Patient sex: M
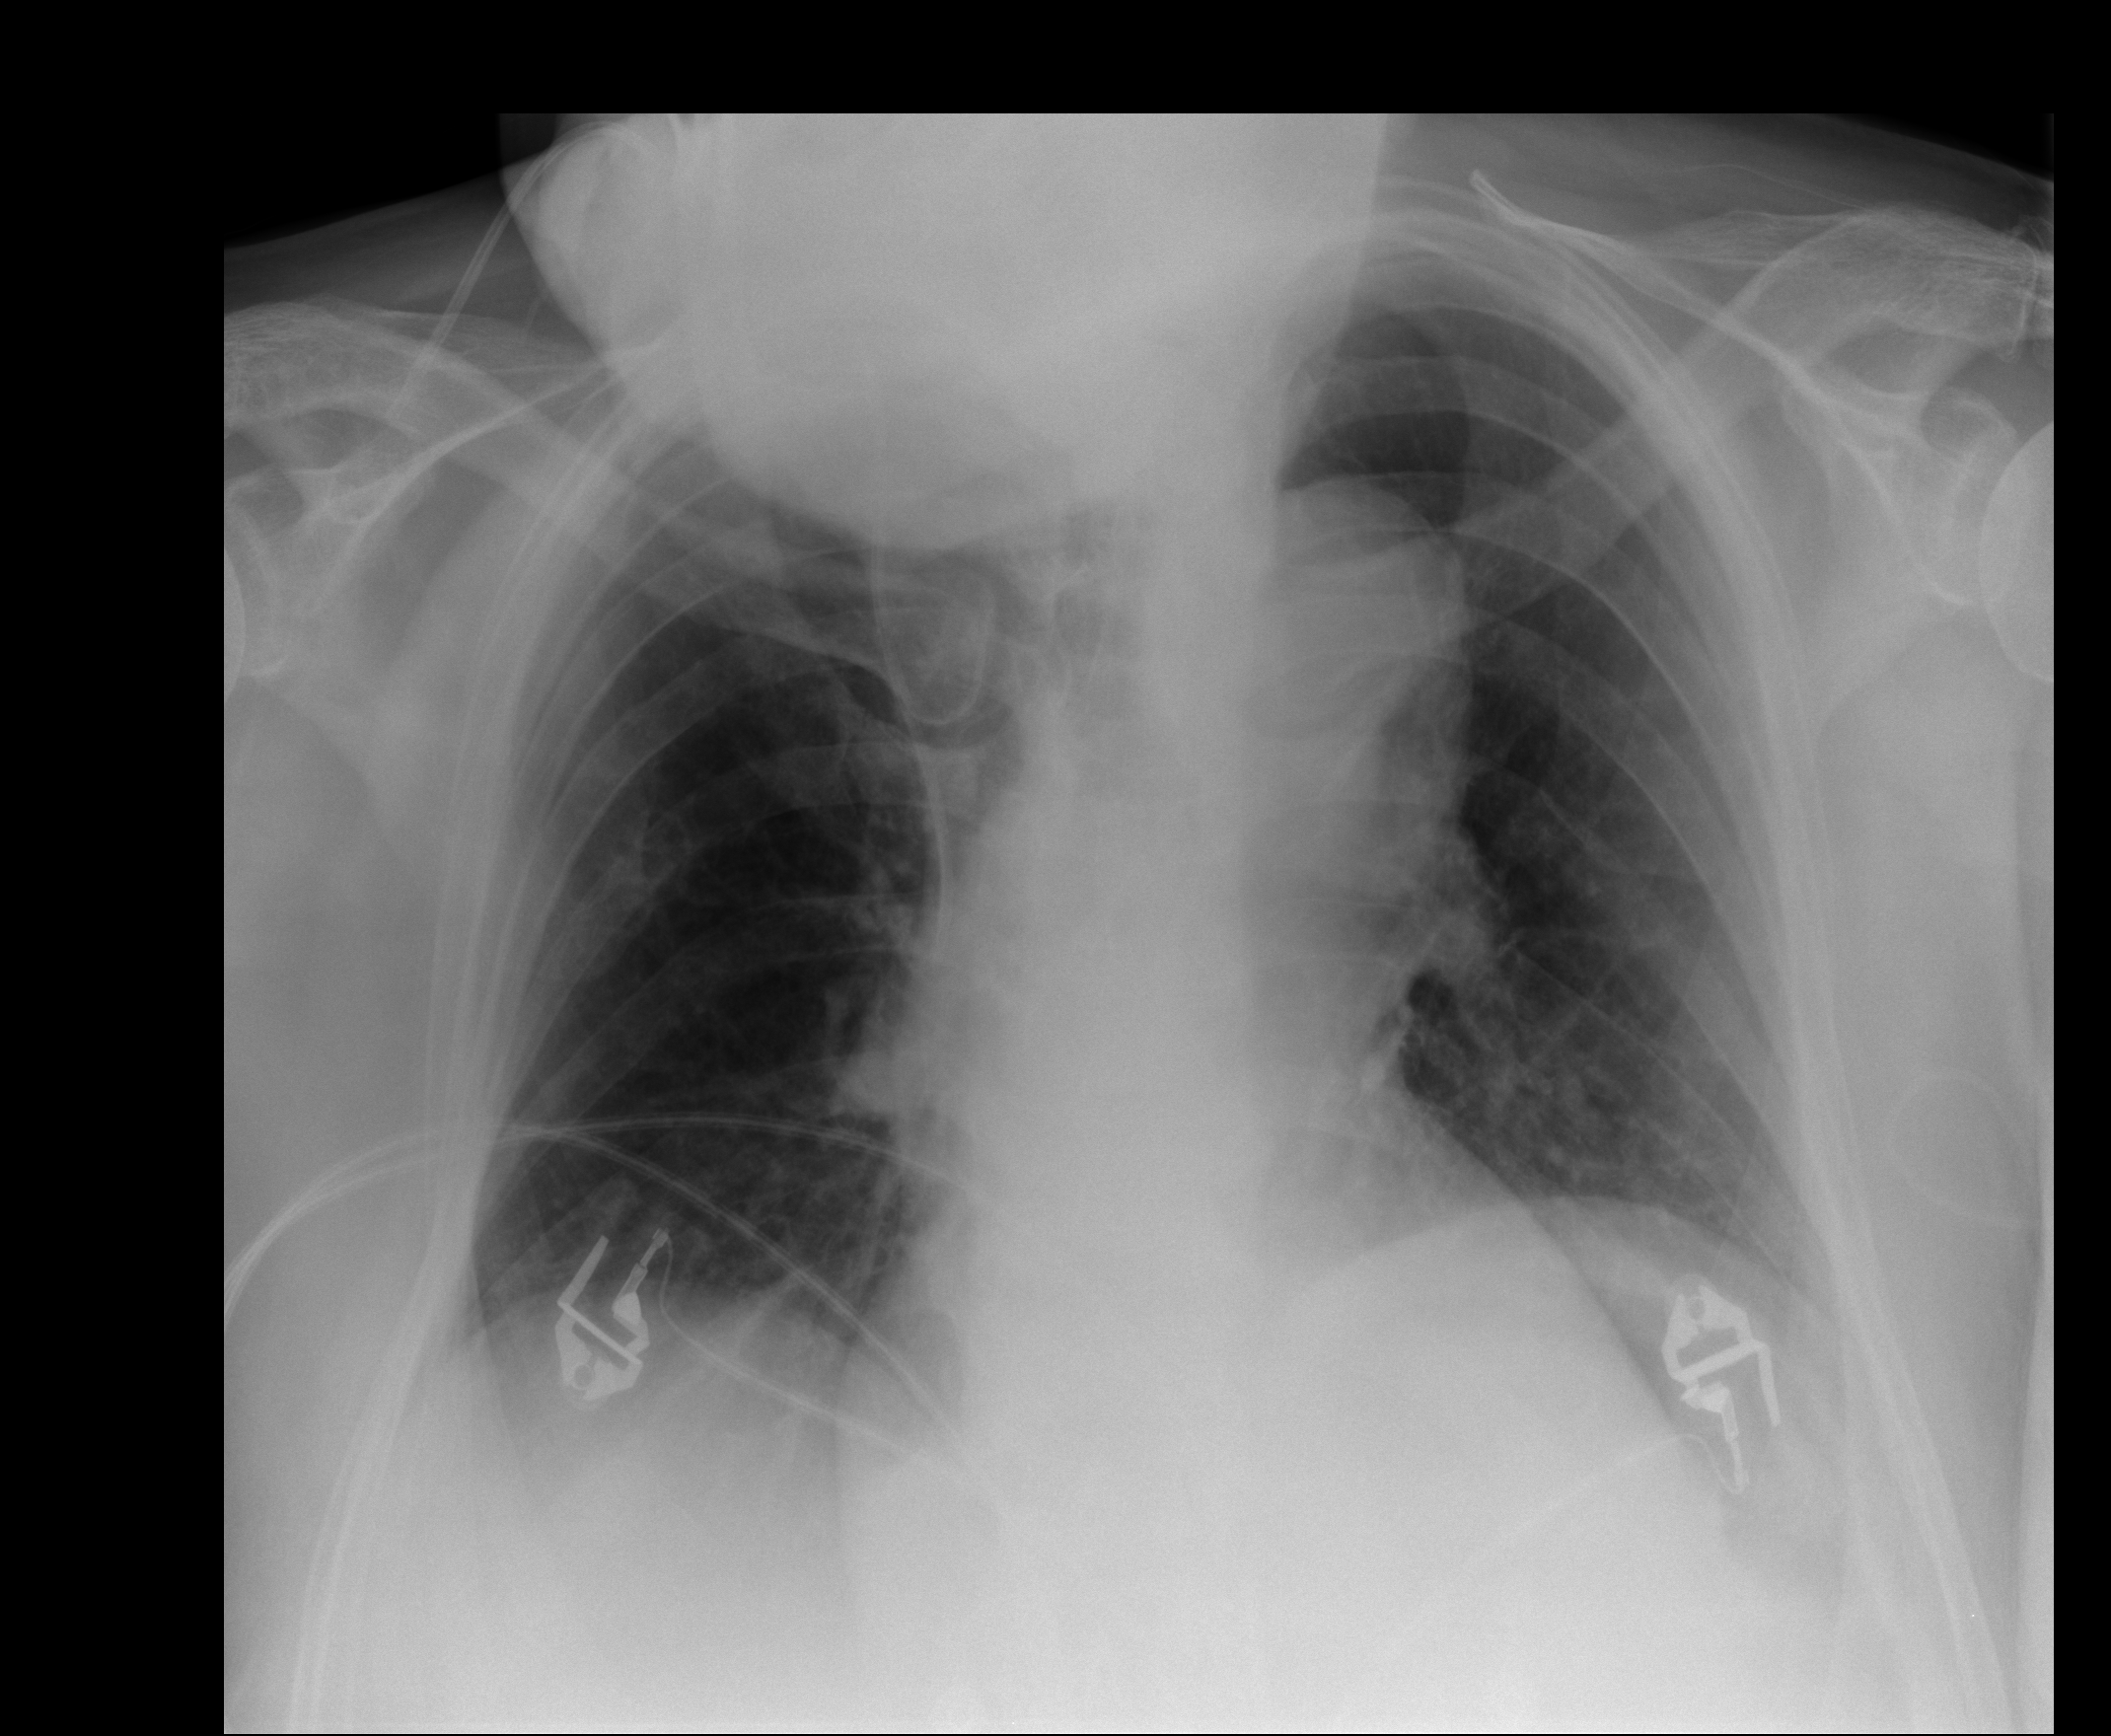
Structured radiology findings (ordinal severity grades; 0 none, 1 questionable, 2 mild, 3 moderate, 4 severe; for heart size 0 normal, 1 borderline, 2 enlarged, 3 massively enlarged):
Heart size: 0
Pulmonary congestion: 0
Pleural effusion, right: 0
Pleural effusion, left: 1
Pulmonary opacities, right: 0
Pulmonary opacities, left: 0
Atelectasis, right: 2
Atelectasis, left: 1